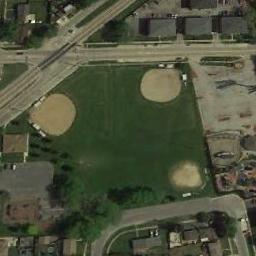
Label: baseball_diamond